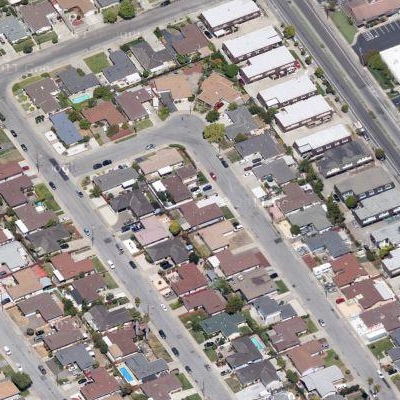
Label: fResident